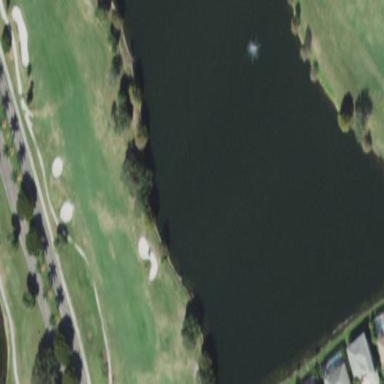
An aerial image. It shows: Scenic golf fairway.